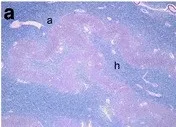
Degenerative changes in the patient's dentate nucleus (b, d, f, h) compared with a control (a, c, e, g) with LH&E stain (a-d), GAD immunostain (e-f) and calbindinD28k immunostain (g-h). A, b Myelin pallor in the patient's amiculum (a) and hilum (h) of the dentate nucleus. C, d Dentate neuronal density is normal, although the soma of these neurons was often atrophic (d). Marked reduction of afferent synaptic density from Purkinje cells in dentate demonstrated by GAD (e, f) and calbinidinD28k immunostain (g, h). Scale bars: 500 mum.
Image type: pathology (immunostaining)